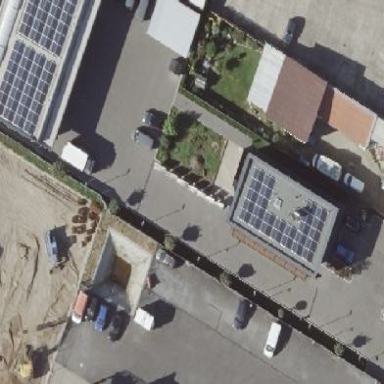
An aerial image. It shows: Commercial area surrounded by fence.